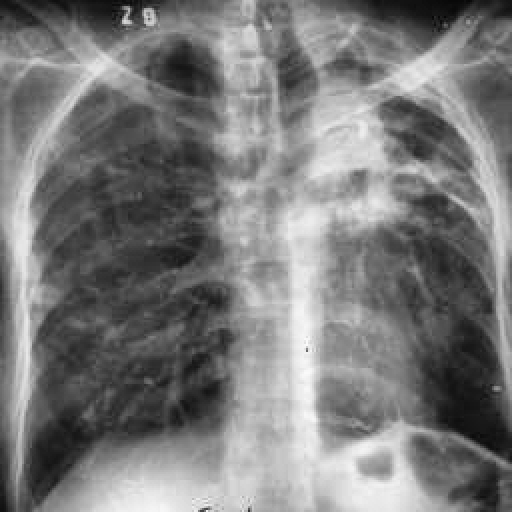
Finding: TUBERCULOSIS